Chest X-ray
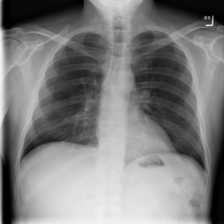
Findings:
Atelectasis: negative
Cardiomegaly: negative
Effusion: negative
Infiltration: negative
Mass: negative
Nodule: negative
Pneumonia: negative
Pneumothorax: negative
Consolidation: negative
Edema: negative
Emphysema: negative
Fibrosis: negative
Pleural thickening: negative
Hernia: negative